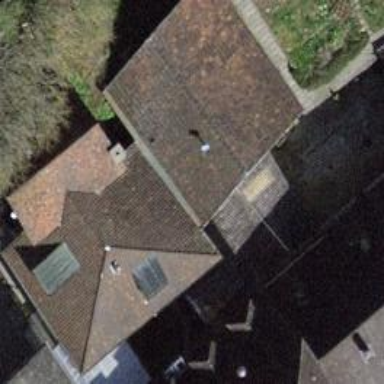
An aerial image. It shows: Building with tile roof.